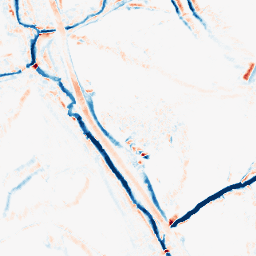
Category: morphological
Decomposition family: morphological_diamond
Decomposition parameters: operation: average
radius: 5
Upsampling method: sinc_blackman
Upsampling parameters: scale: 4
kernel_size: 8
Upsampling scale: 4